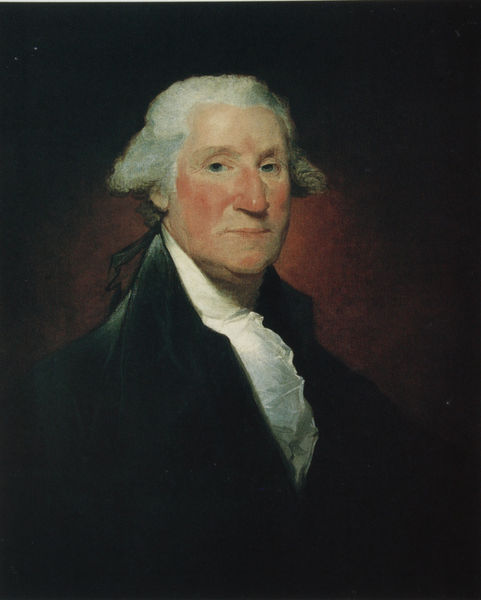
Titel: George Washington
Künstler: Gilbert Stuart
Standort: Washington
Institution: National Gallery
Schlagwörter: blau, dunkel, gemälde, mann, schatten, weiß, grün, braun, elegant, frisur, grau, hell, hintergrund, licht, mund, nase, ohr, schwarz, stirn, blick, rot, tuch, malerei, rock, schleife, alt, anzug, hemd, jacke, wand, augen, band, barock, gesicht, kragen, spitze, bildnis, herr, portrait, porträt, öl, haare, halbfigur, mantel, adel, vater, musiker, brustbild, bruststück, england, kinn, kontrast, lippen, locken, ohren, puder, rokoko, rosa, seide, vornehm, perücke, lächeln, spanien, wangen, düster, alter mann, farbe, ausdruck, beleuchtung, haarband, ölgemälde, blue, oil, red, white, black, collar, dark, face, hair, lace, nose, old, painting, zopf, ernst, finster, halstuch, goya, pink, glänzend, edel, rüschen, wange, revers, weste, hoch, wei, komponist, künstler, bürgertum, proträt, herrscher, rosig, ölmalerei, krause, älter, james, wissenschaftler, pfarrer, halbprofil, dreiviertelporträt, man, important, ribbon, suit, adelig, adliger, aufklärung, entdecker, marine, weisss, color, chin, coat, mouth, cravat, jacket, tie, würde, perrücke, blush, cheeks, jabot, gepudert, shiny, american, weisse haare, lips, rüschenhemd, cheek, lapel, shirt, washington, wig, cook, eridd, jabott, rote nase, rötingen, rötungen, george, ruffle, perück, thin, rosy, wite, schatetn, 17. jahrhundert, brows, lapels, white shirt, revolutionary war, president, black coat, george washington, portrit, powdered, 1700s, peruke, soft lighting